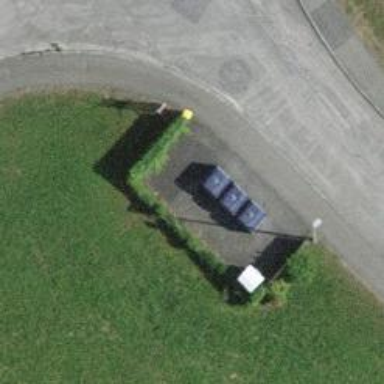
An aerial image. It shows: Recycling container at amenity designated for recycling.